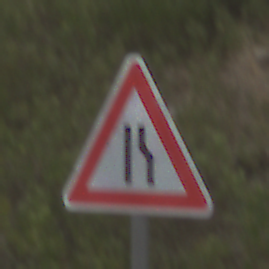
Verkehrszeichen: EinseitigVerengteFahrbahnRechts
Umgebung: Outdoor, Nature
Tageszeit: Midday
Wetter: Overcast
Licht: Natural
Jahreszeit: NotSpecified
Kontrast: LowContrast